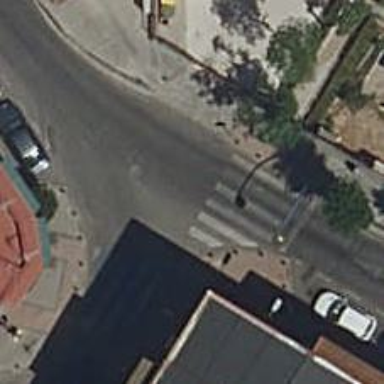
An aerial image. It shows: Road with traffic signals for signaling.